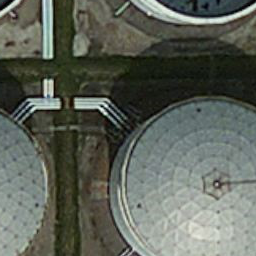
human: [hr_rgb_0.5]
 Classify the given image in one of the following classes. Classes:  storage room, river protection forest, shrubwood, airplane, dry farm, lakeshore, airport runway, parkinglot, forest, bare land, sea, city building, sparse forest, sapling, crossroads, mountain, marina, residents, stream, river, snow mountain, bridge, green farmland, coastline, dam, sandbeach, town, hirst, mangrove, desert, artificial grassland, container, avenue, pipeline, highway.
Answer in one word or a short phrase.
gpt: storage room